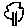
Label: tree